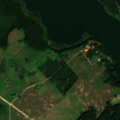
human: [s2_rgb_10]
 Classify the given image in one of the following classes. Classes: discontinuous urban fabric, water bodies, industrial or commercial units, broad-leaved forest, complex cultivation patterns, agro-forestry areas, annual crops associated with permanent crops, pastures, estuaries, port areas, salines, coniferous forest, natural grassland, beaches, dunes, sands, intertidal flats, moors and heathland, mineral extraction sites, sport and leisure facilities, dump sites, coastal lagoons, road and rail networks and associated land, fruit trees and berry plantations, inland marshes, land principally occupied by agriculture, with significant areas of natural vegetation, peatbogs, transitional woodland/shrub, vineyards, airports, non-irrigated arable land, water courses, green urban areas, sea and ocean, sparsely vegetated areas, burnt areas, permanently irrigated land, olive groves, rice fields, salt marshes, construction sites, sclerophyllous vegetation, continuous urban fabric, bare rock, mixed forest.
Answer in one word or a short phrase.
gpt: non-irrigated arable land, land principally occupied by agriculture, with significant areas of natural vegetation, coniferous forest, transitional woodland/shrub, water bodies